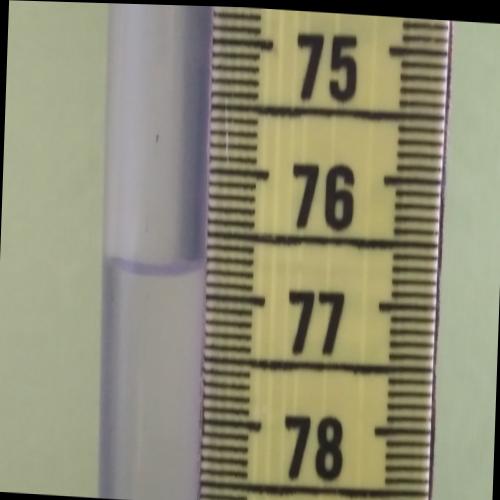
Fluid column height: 76.8 cm